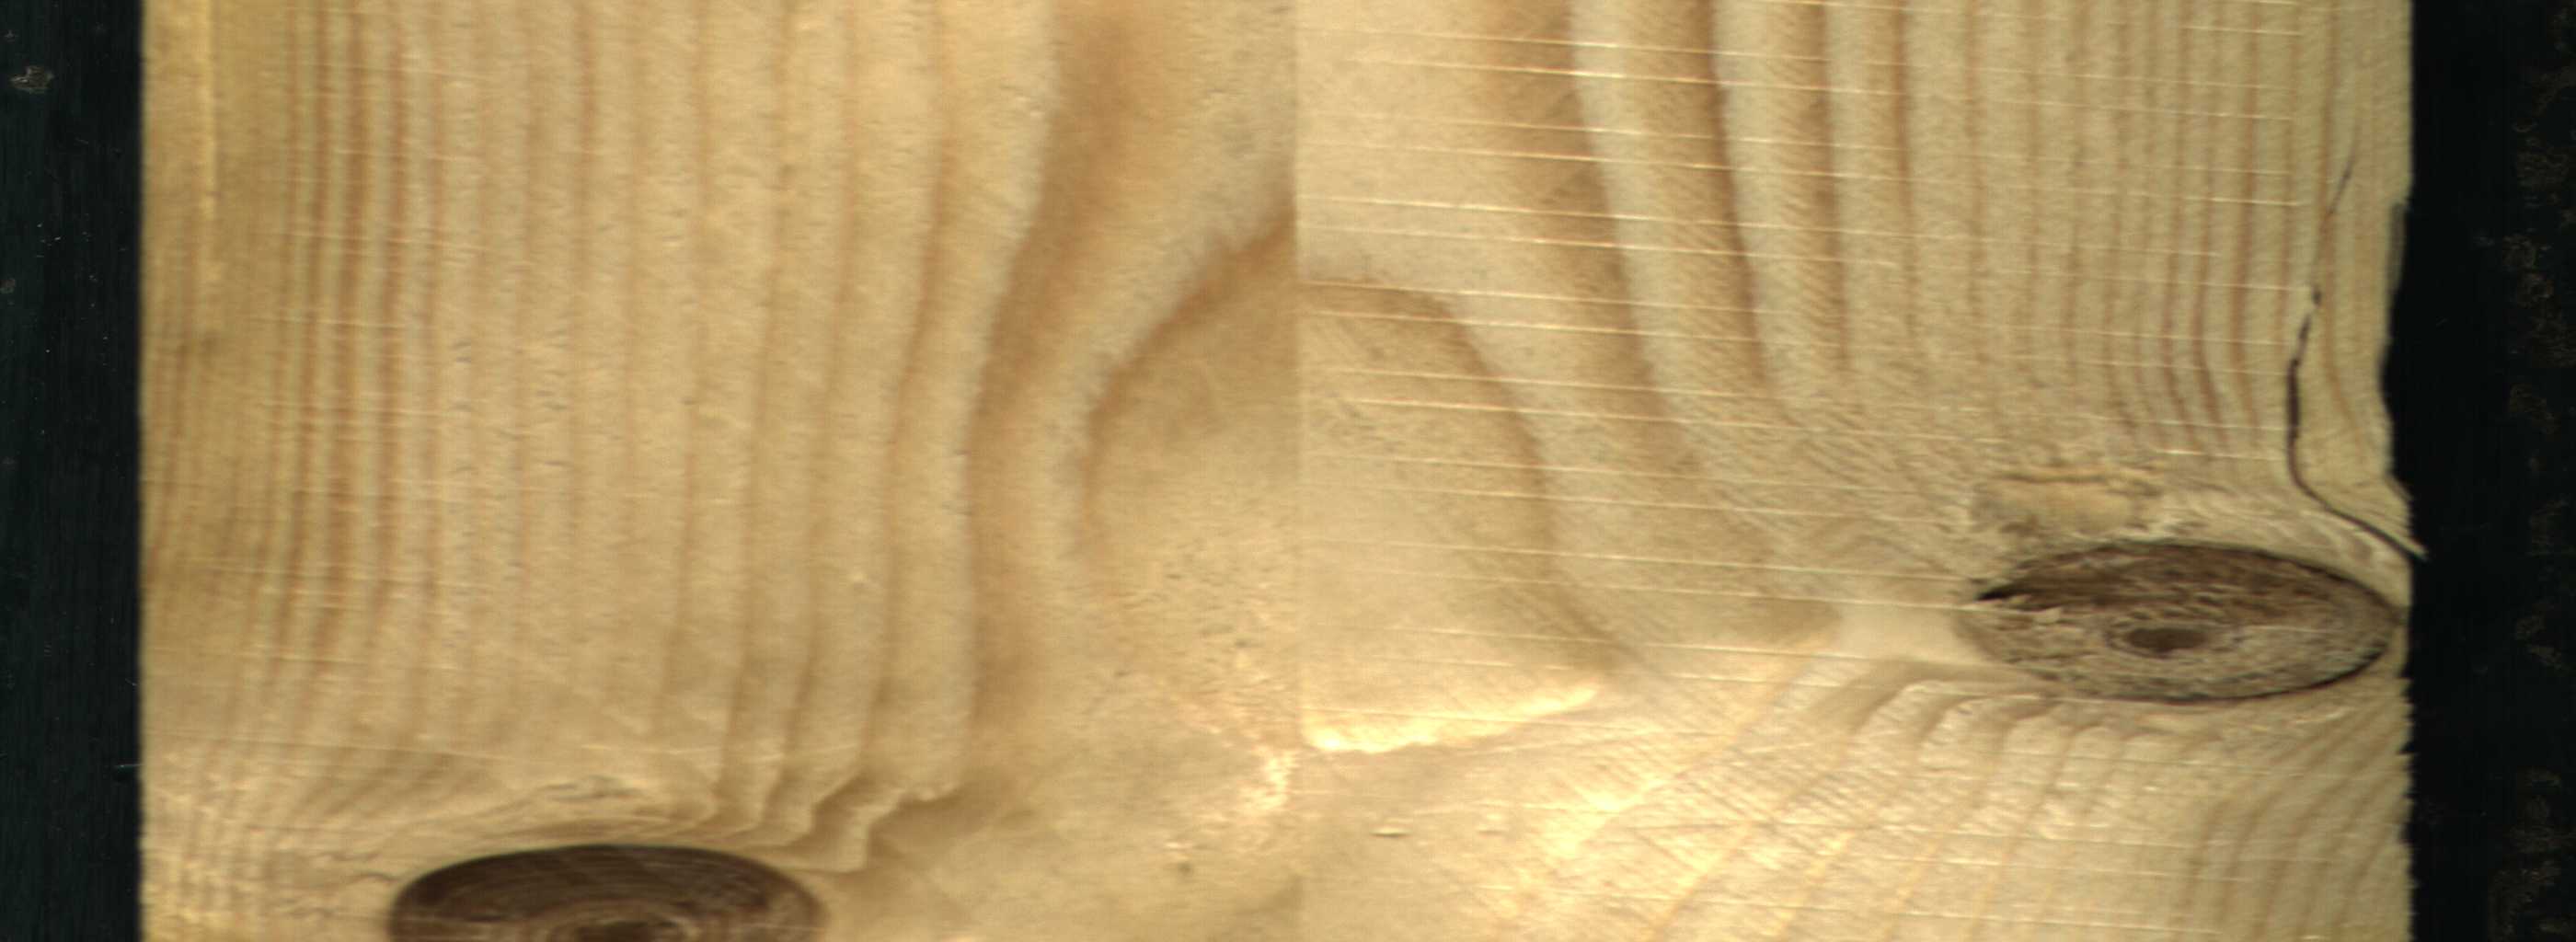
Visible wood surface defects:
Crack
Dead_Knot
Dead_Knot